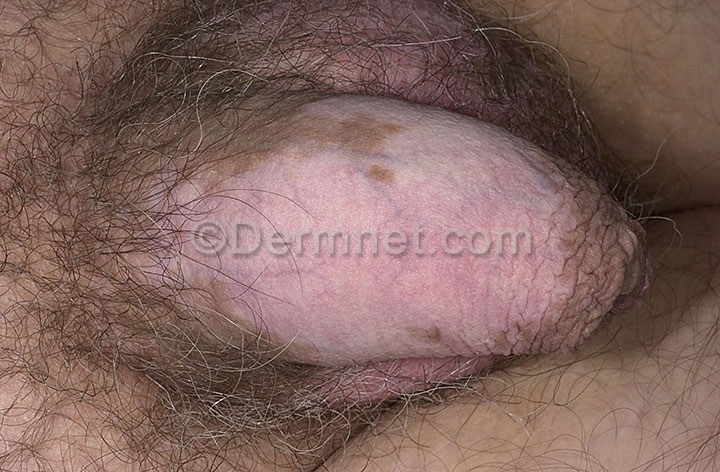
Disease: Light Diseases and Disorders of Pigmentation